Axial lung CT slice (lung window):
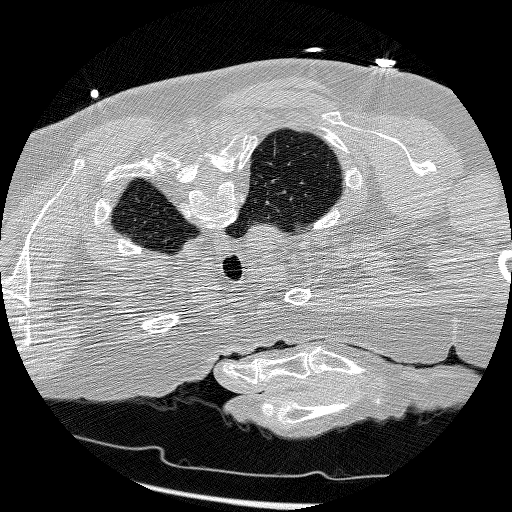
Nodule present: no